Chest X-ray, PA view. Patient: 47 years old, sex M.
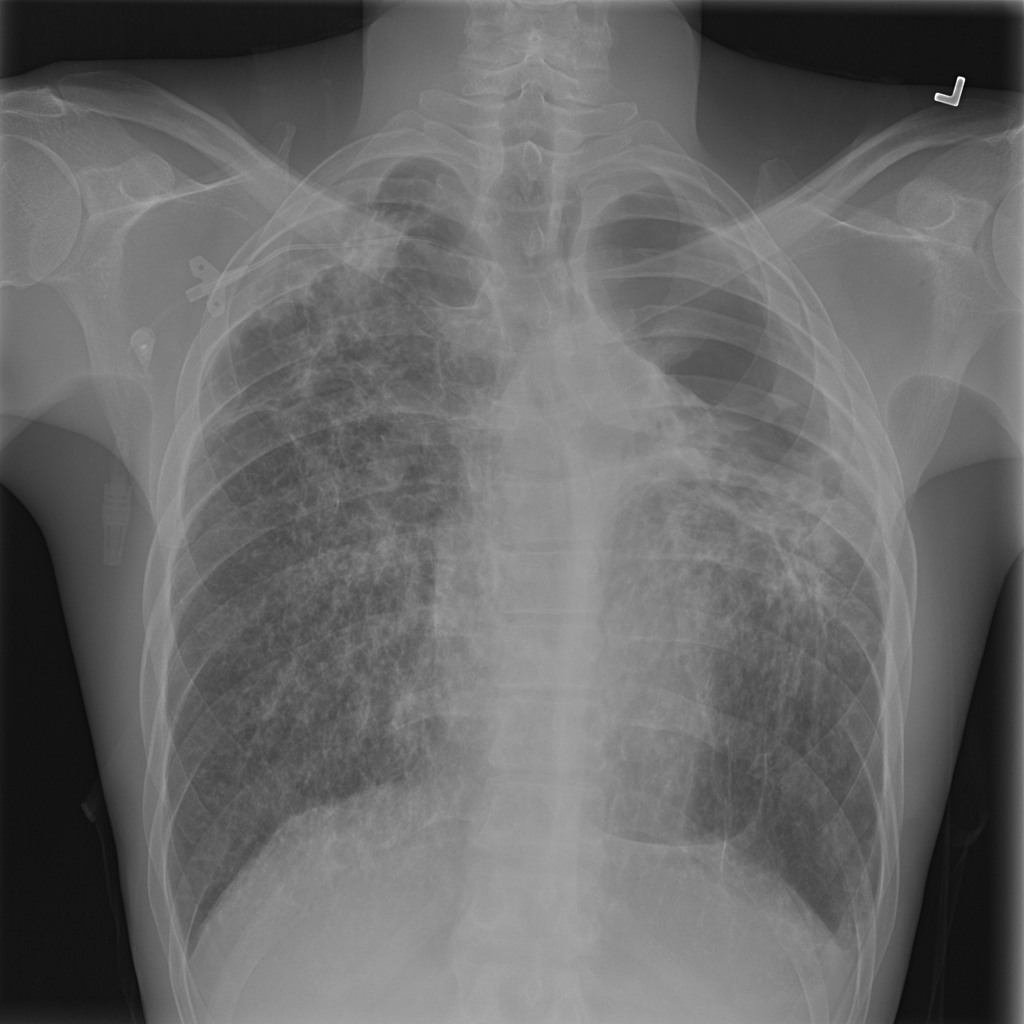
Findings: Fibrosis, Pneumothorax